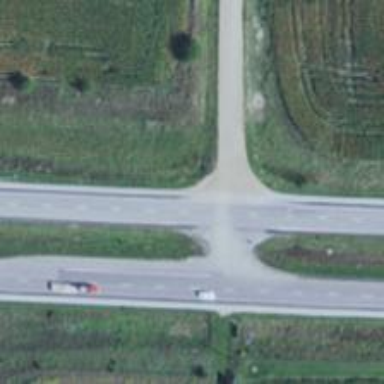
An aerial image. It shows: Trunk highway with expressway features.